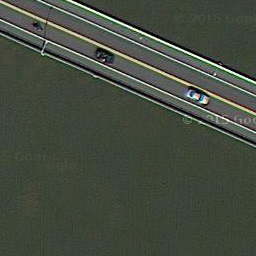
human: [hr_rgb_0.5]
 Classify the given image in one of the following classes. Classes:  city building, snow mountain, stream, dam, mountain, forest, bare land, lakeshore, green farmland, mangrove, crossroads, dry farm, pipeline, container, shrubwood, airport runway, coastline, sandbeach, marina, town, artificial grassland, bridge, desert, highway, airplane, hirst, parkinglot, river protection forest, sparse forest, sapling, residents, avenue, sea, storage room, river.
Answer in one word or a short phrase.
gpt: bridge